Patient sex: M
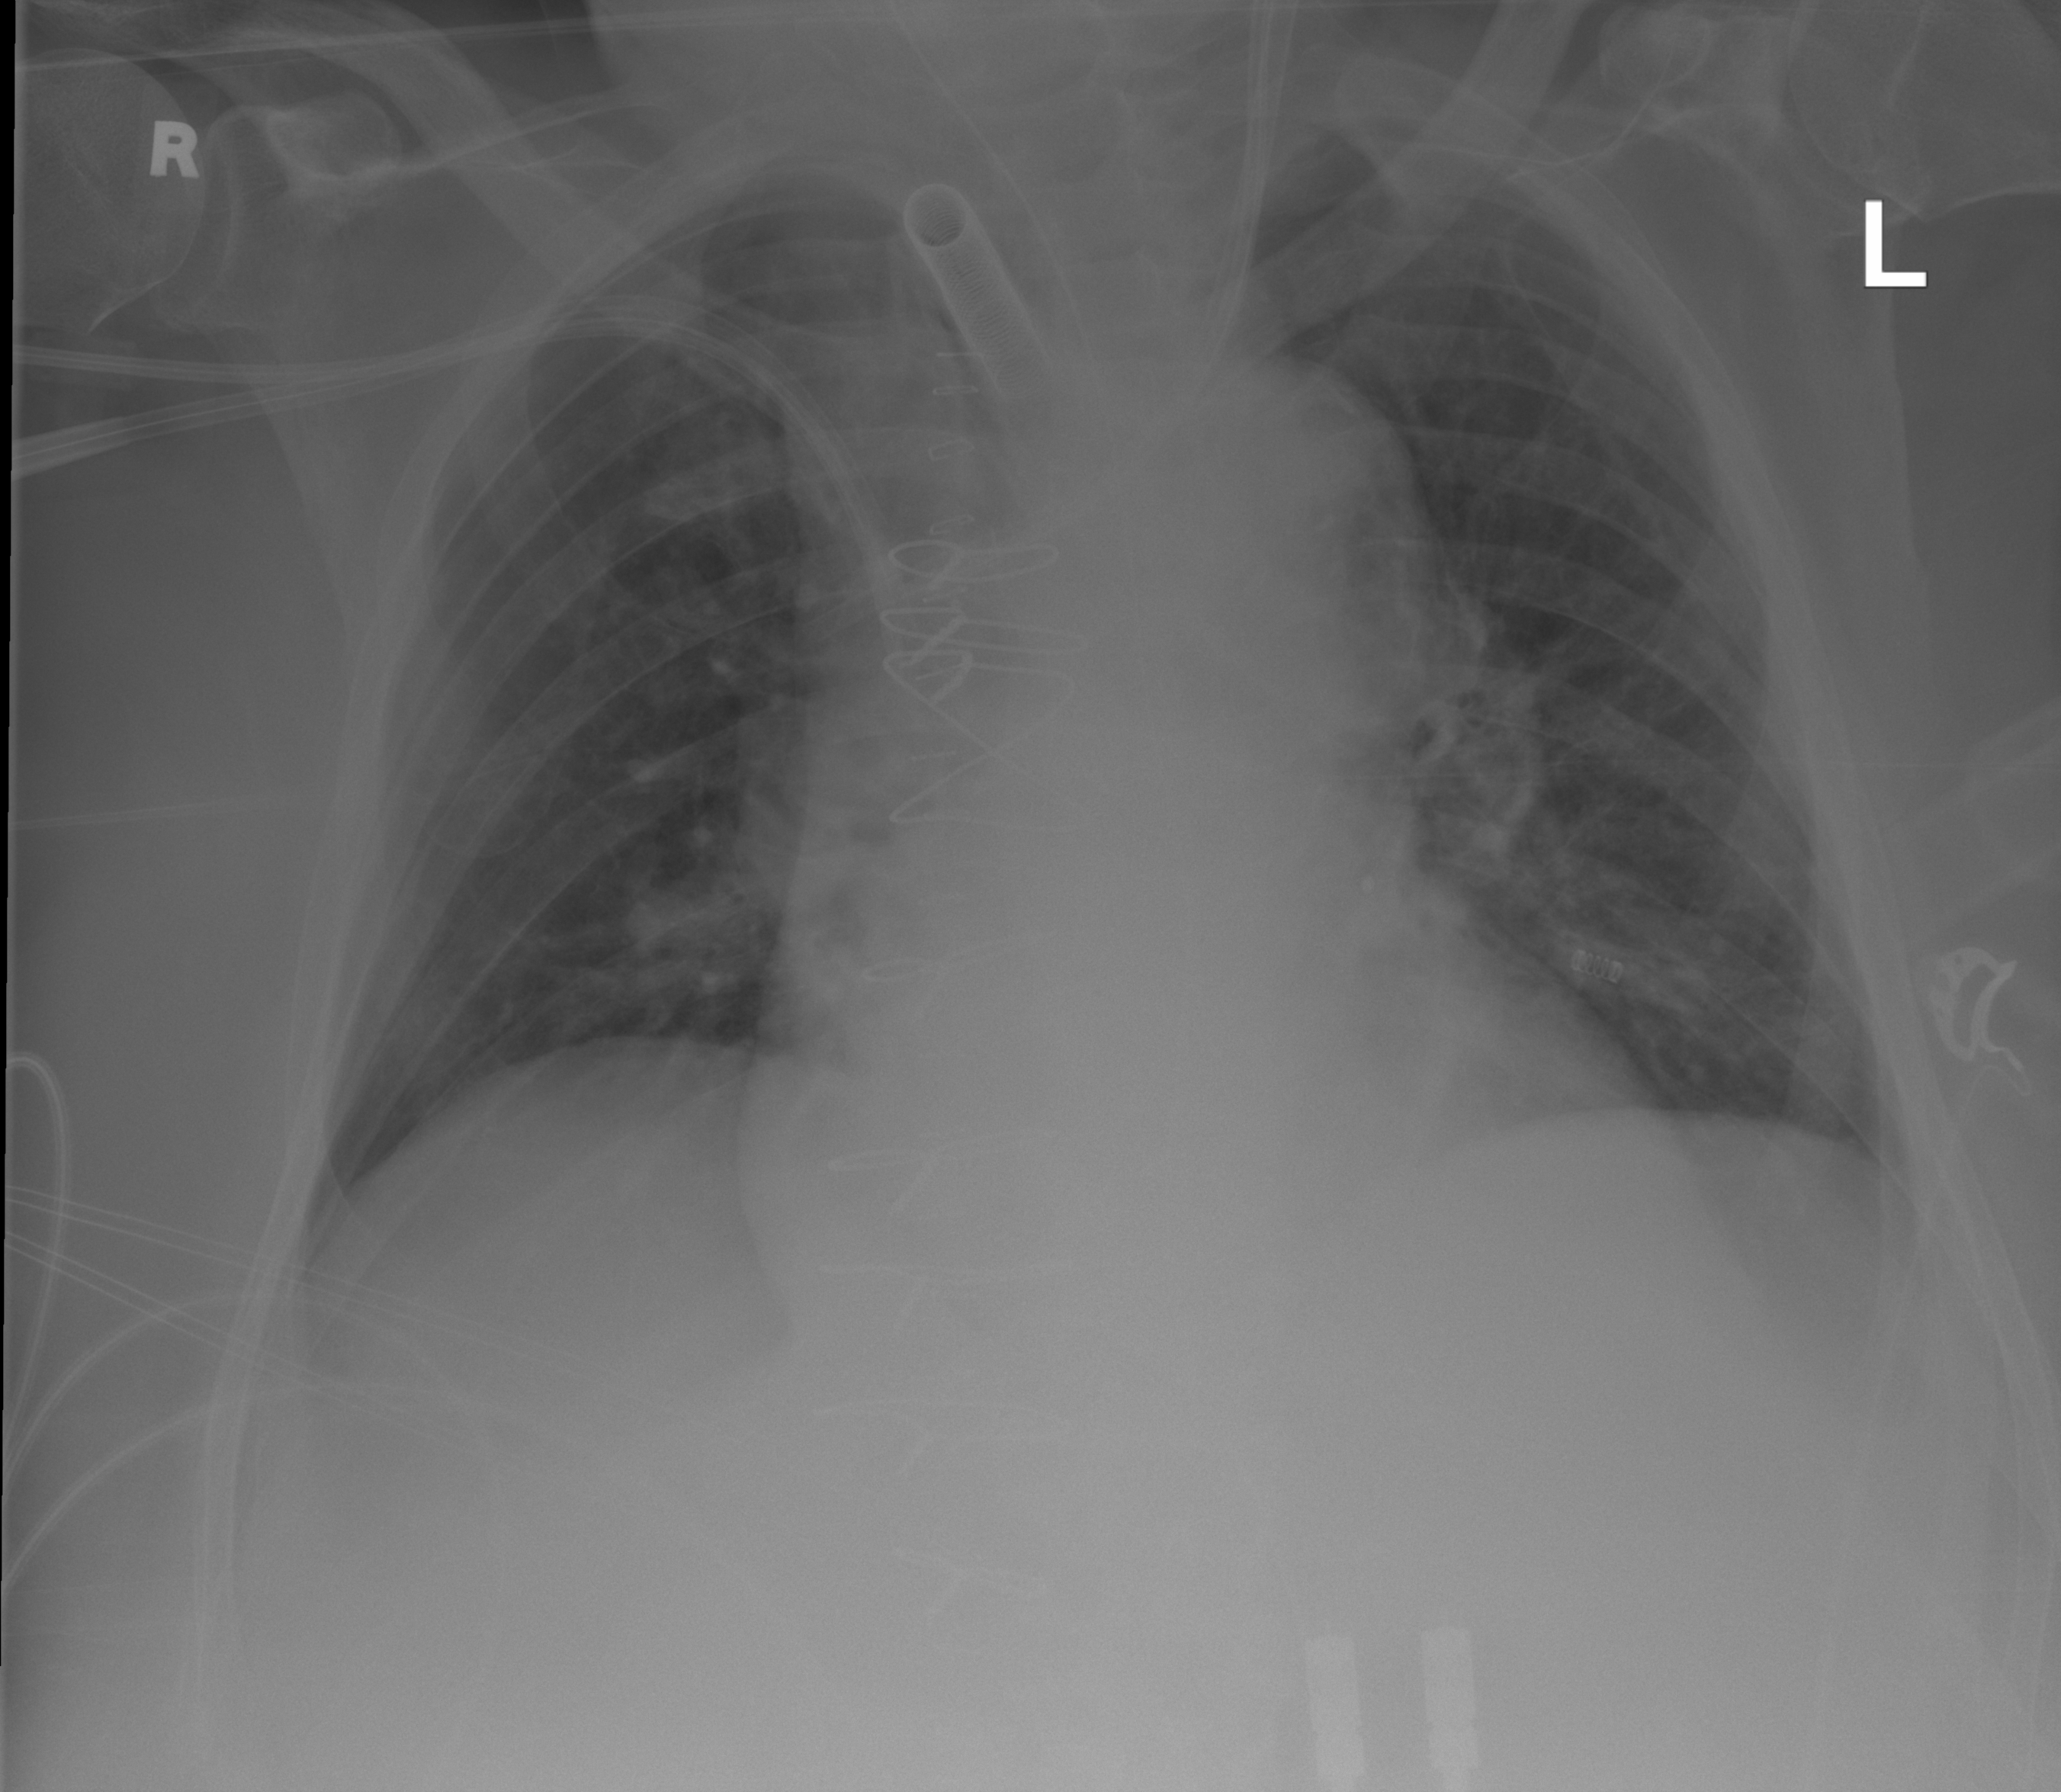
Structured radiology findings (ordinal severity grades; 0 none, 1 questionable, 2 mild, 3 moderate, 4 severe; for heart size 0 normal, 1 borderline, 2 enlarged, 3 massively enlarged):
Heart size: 2
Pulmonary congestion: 2
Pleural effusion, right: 0
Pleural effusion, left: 0
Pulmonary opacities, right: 0
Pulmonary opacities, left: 0
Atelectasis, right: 0
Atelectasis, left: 0